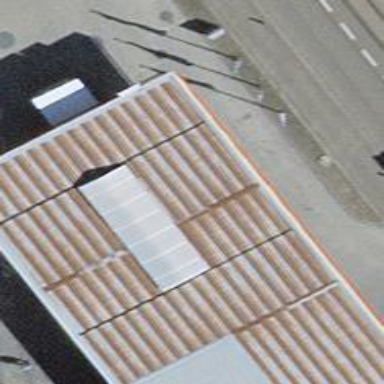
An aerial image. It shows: Fuel station.